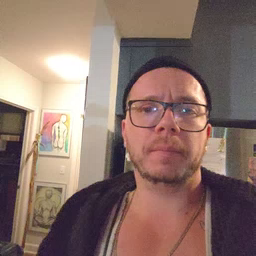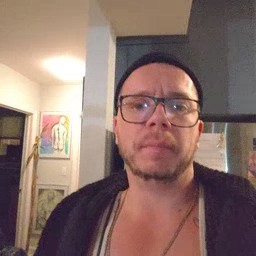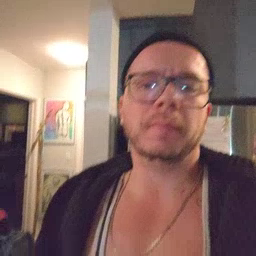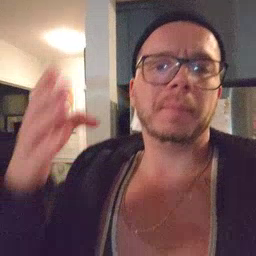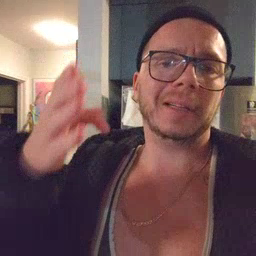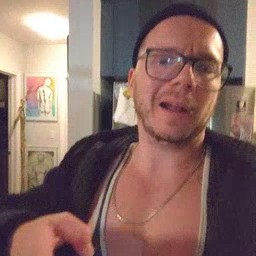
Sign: beside